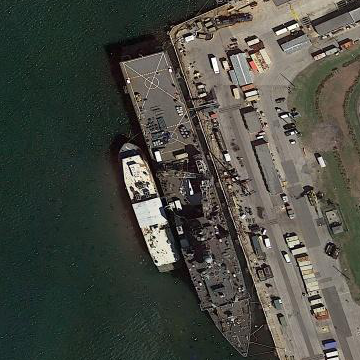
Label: Whitby_Island-class_dock_landing_ship